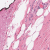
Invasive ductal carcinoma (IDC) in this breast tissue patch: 0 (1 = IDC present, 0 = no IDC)